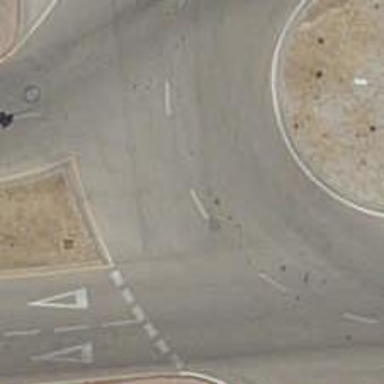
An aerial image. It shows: Residential road that intersects with roundabout.